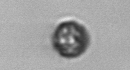
Label: Dinophyceae